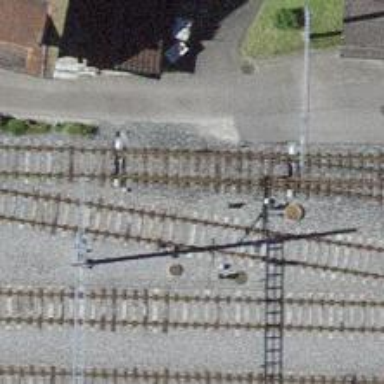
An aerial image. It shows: Railway switch.